Field crop: maize
Growth stage: 2
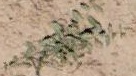
Species: convolvulus